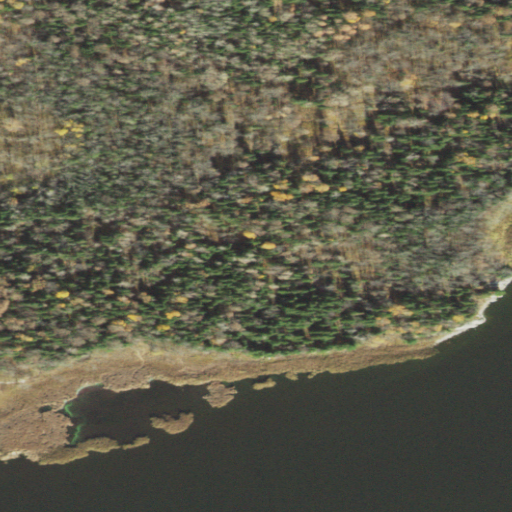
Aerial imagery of island in Minnesota named Deer Point Islands containing mixed forest, open water, woody wetlands, deciduous forest, and herbaceous wetlands